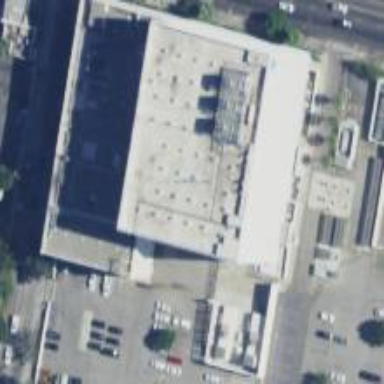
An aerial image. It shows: Commercial building.